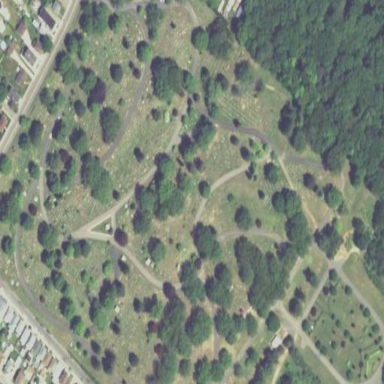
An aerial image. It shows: Cemetery.